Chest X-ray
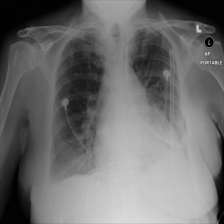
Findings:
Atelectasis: negative
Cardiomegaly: positive
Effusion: positive
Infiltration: negative
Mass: negative
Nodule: negative
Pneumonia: negative
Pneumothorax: positive
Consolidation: negative
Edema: negative
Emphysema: negative
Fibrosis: positive
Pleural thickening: positive
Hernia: negative